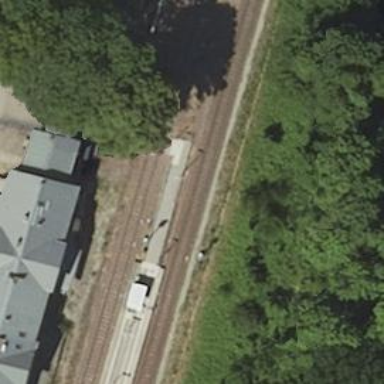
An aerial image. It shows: Railway signal.